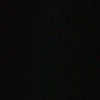
Label: space